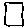
Label: square